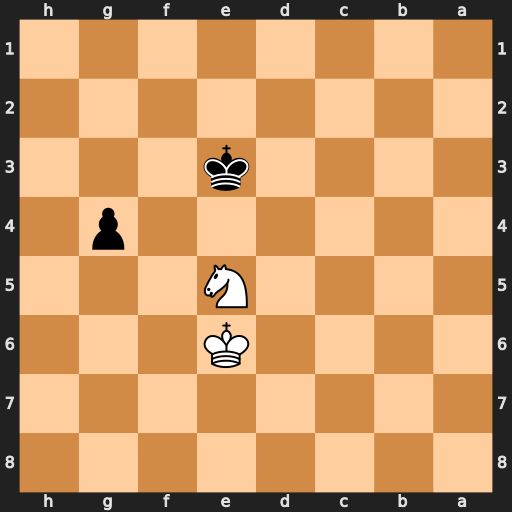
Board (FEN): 8/8/4K3/4N3/6p1/4k3/8/8
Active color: b
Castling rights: -
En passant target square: -
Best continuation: g3 Kf5 g2